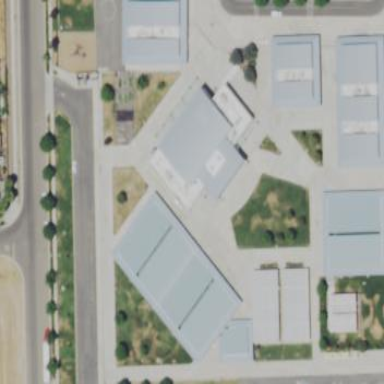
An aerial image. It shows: School building.